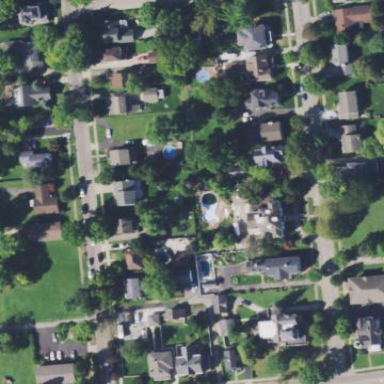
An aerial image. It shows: Residential area covered with lush green grass.